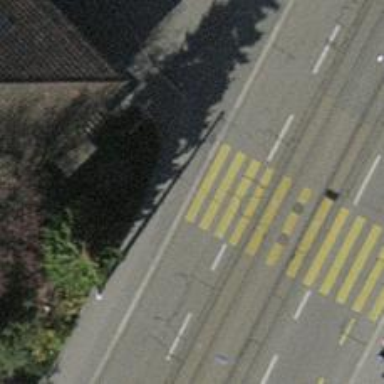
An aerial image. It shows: Kerb serving as barrier.